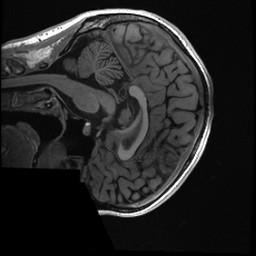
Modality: T1w
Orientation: sagittal
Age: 23
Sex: female